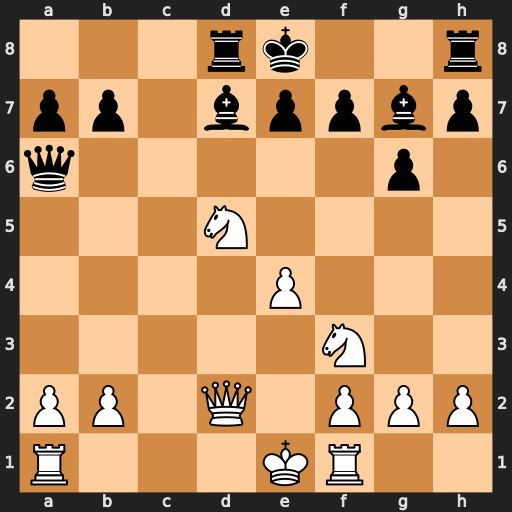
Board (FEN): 3rk2r/pp1bppbp/q5p1/3N4/4P3/5N2/PP1Q1PPP/R3KR2
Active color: w
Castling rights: Qk
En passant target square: -
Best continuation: Nc7+ Kf8 Nxa6